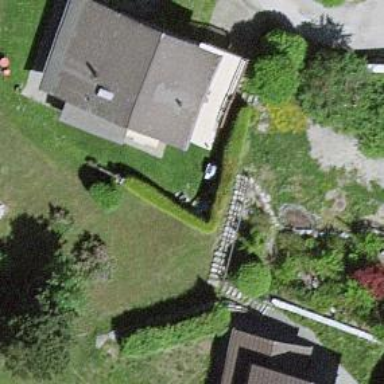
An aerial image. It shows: Simple house.